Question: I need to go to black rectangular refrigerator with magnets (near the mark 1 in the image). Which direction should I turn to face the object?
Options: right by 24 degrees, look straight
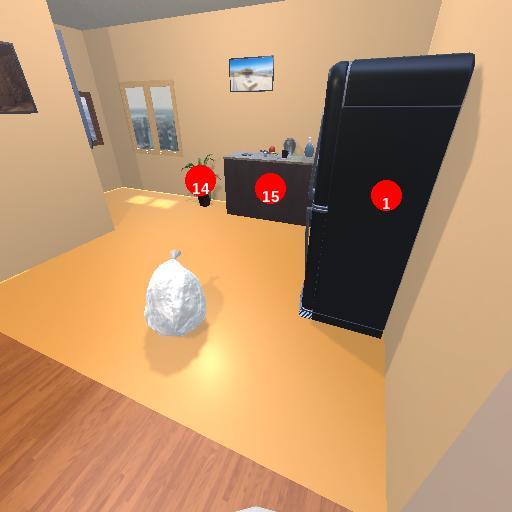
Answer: right by 24 degrees